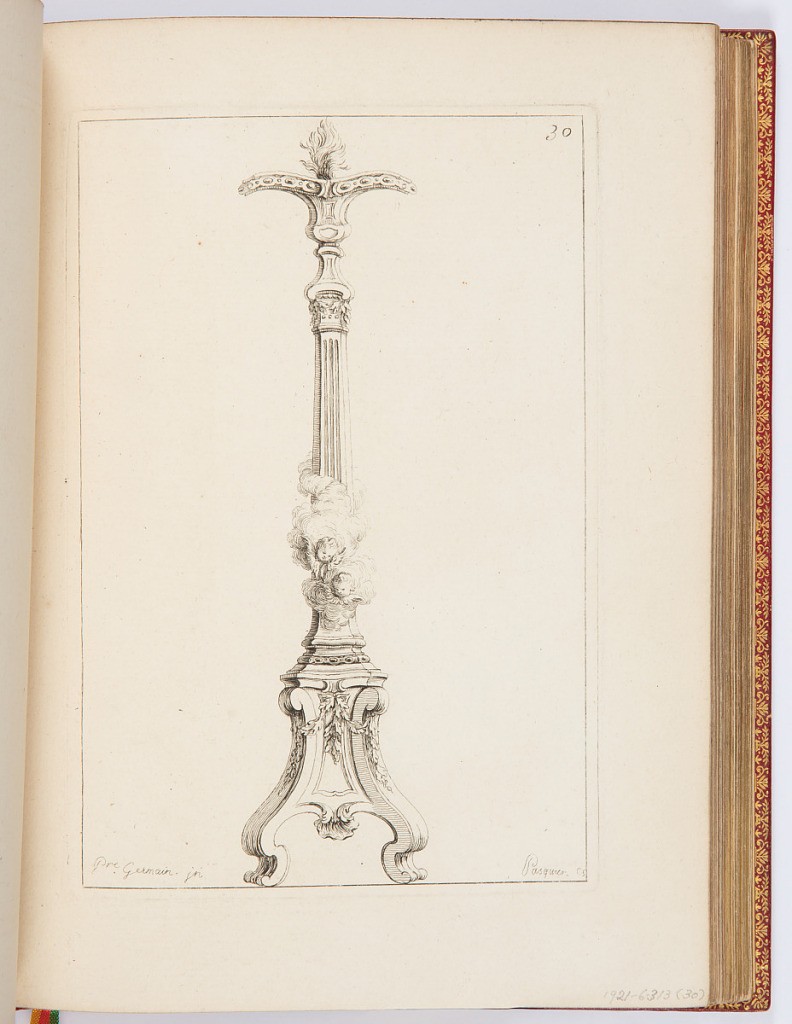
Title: Chandelier d'autel
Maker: Pierre Germain, French, 1703 - 1783
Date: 1748
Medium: Etching on laid paper
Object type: Print
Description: Design for a candlestick for an altar, decorated with ornament motifs including fluting, scrolls, and winged cherub heads on clouds. The plate is signed and numbered.